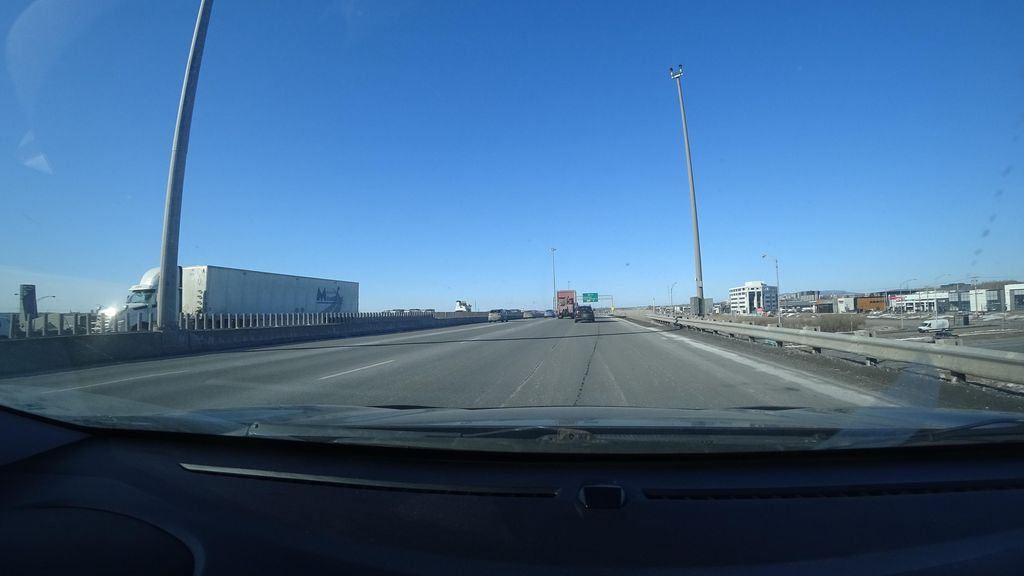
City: quebec_city